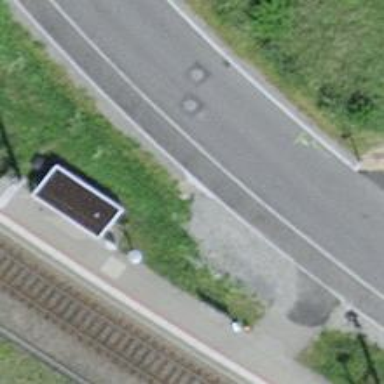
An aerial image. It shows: Railway halt.